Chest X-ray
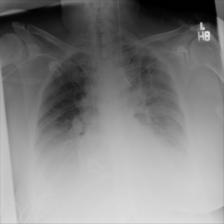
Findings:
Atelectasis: negative
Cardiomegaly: negative
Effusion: positive
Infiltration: negative
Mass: negative
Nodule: negative
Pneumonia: negative
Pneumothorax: negative
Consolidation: negative
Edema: negative
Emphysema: negative
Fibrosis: negative
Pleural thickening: negative
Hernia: negative